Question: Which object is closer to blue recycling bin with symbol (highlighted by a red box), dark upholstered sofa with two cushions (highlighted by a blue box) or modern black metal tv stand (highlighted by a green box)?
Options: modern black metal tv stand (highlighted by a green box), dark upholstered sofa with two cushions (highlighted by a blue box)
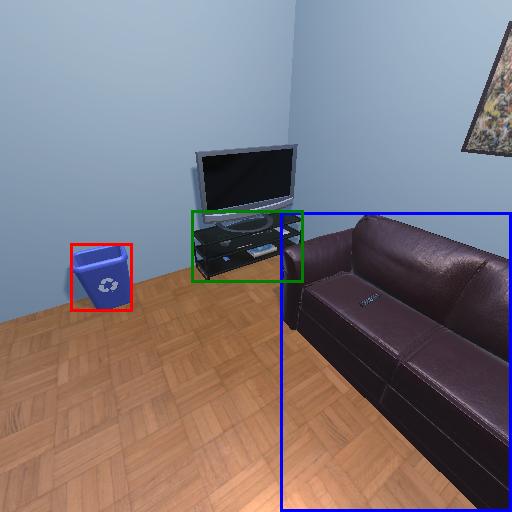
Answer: modern black metal tv stand (highlighted by a green box)